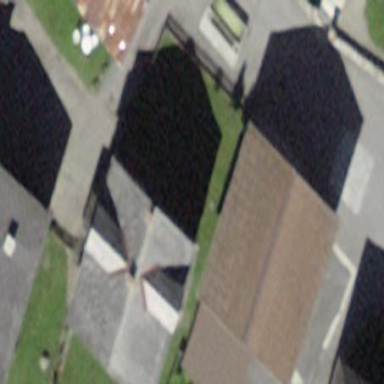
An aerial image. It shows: Shed.